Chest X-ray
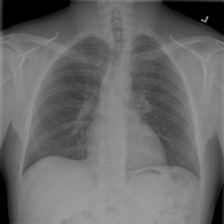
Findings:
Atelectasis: negative
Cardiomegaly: negative
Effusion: negative
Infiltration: negative
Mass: negative
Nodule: negative
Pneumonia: negative
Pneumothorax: negative
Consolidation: negative
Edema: negative
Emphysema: negative
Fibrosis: negative
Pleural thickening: negative
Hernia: negative